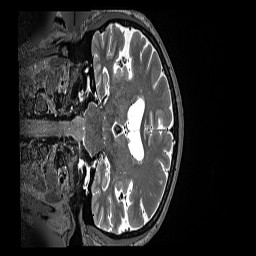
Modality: T2w
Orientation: coronal
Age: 75
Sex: female